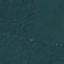
Land use / land cover class: Forest